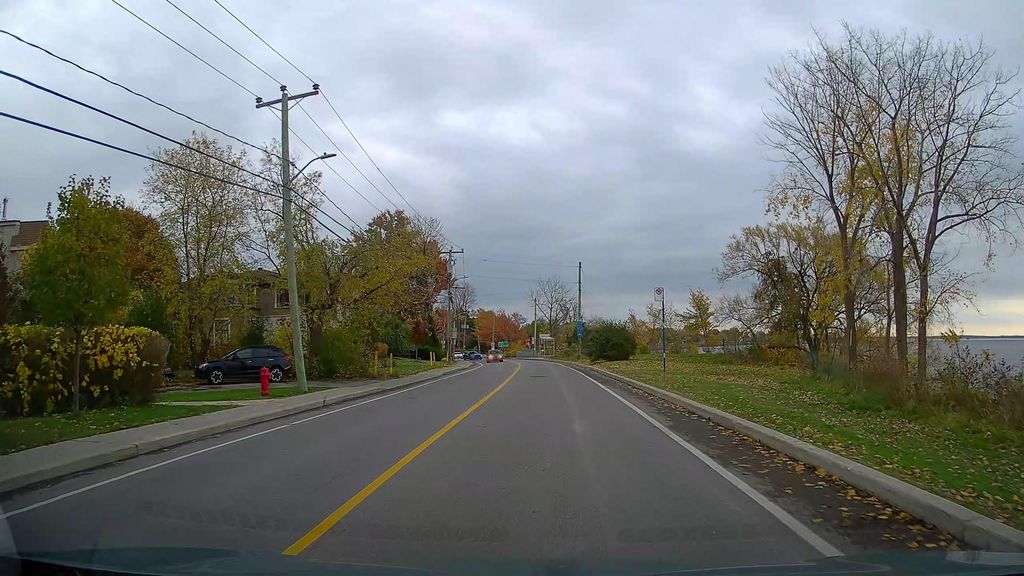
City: montreal